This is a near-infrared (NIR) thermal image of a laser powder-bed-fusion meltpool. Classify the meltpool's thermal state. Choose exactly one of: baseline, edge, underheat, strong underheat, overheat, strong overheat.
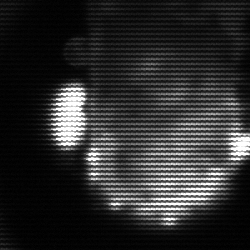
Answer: baseline